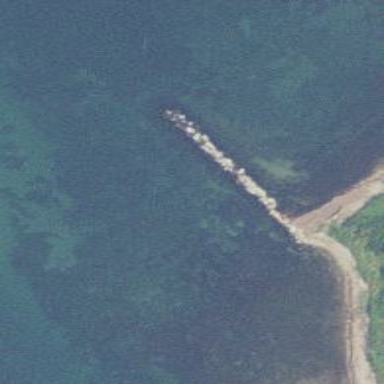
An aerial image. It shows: Breakwater constructed of rocks.